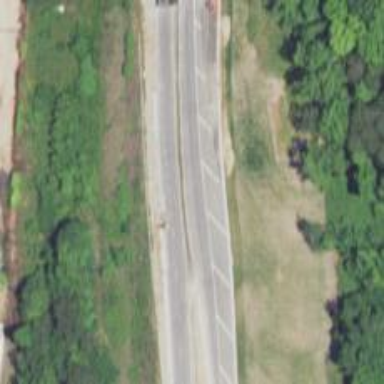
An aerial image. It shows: Asphalt road classified as primary highway with expressway characteristics.